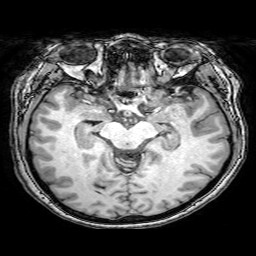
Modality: T1w
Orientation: coronal
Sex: female
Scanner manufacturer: philips
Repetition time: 0.008135 s
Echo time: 0.00372 s